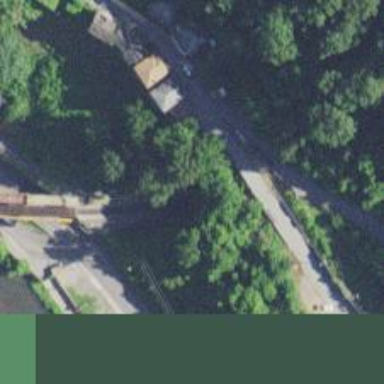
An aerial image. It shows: Railway track.